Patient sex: M
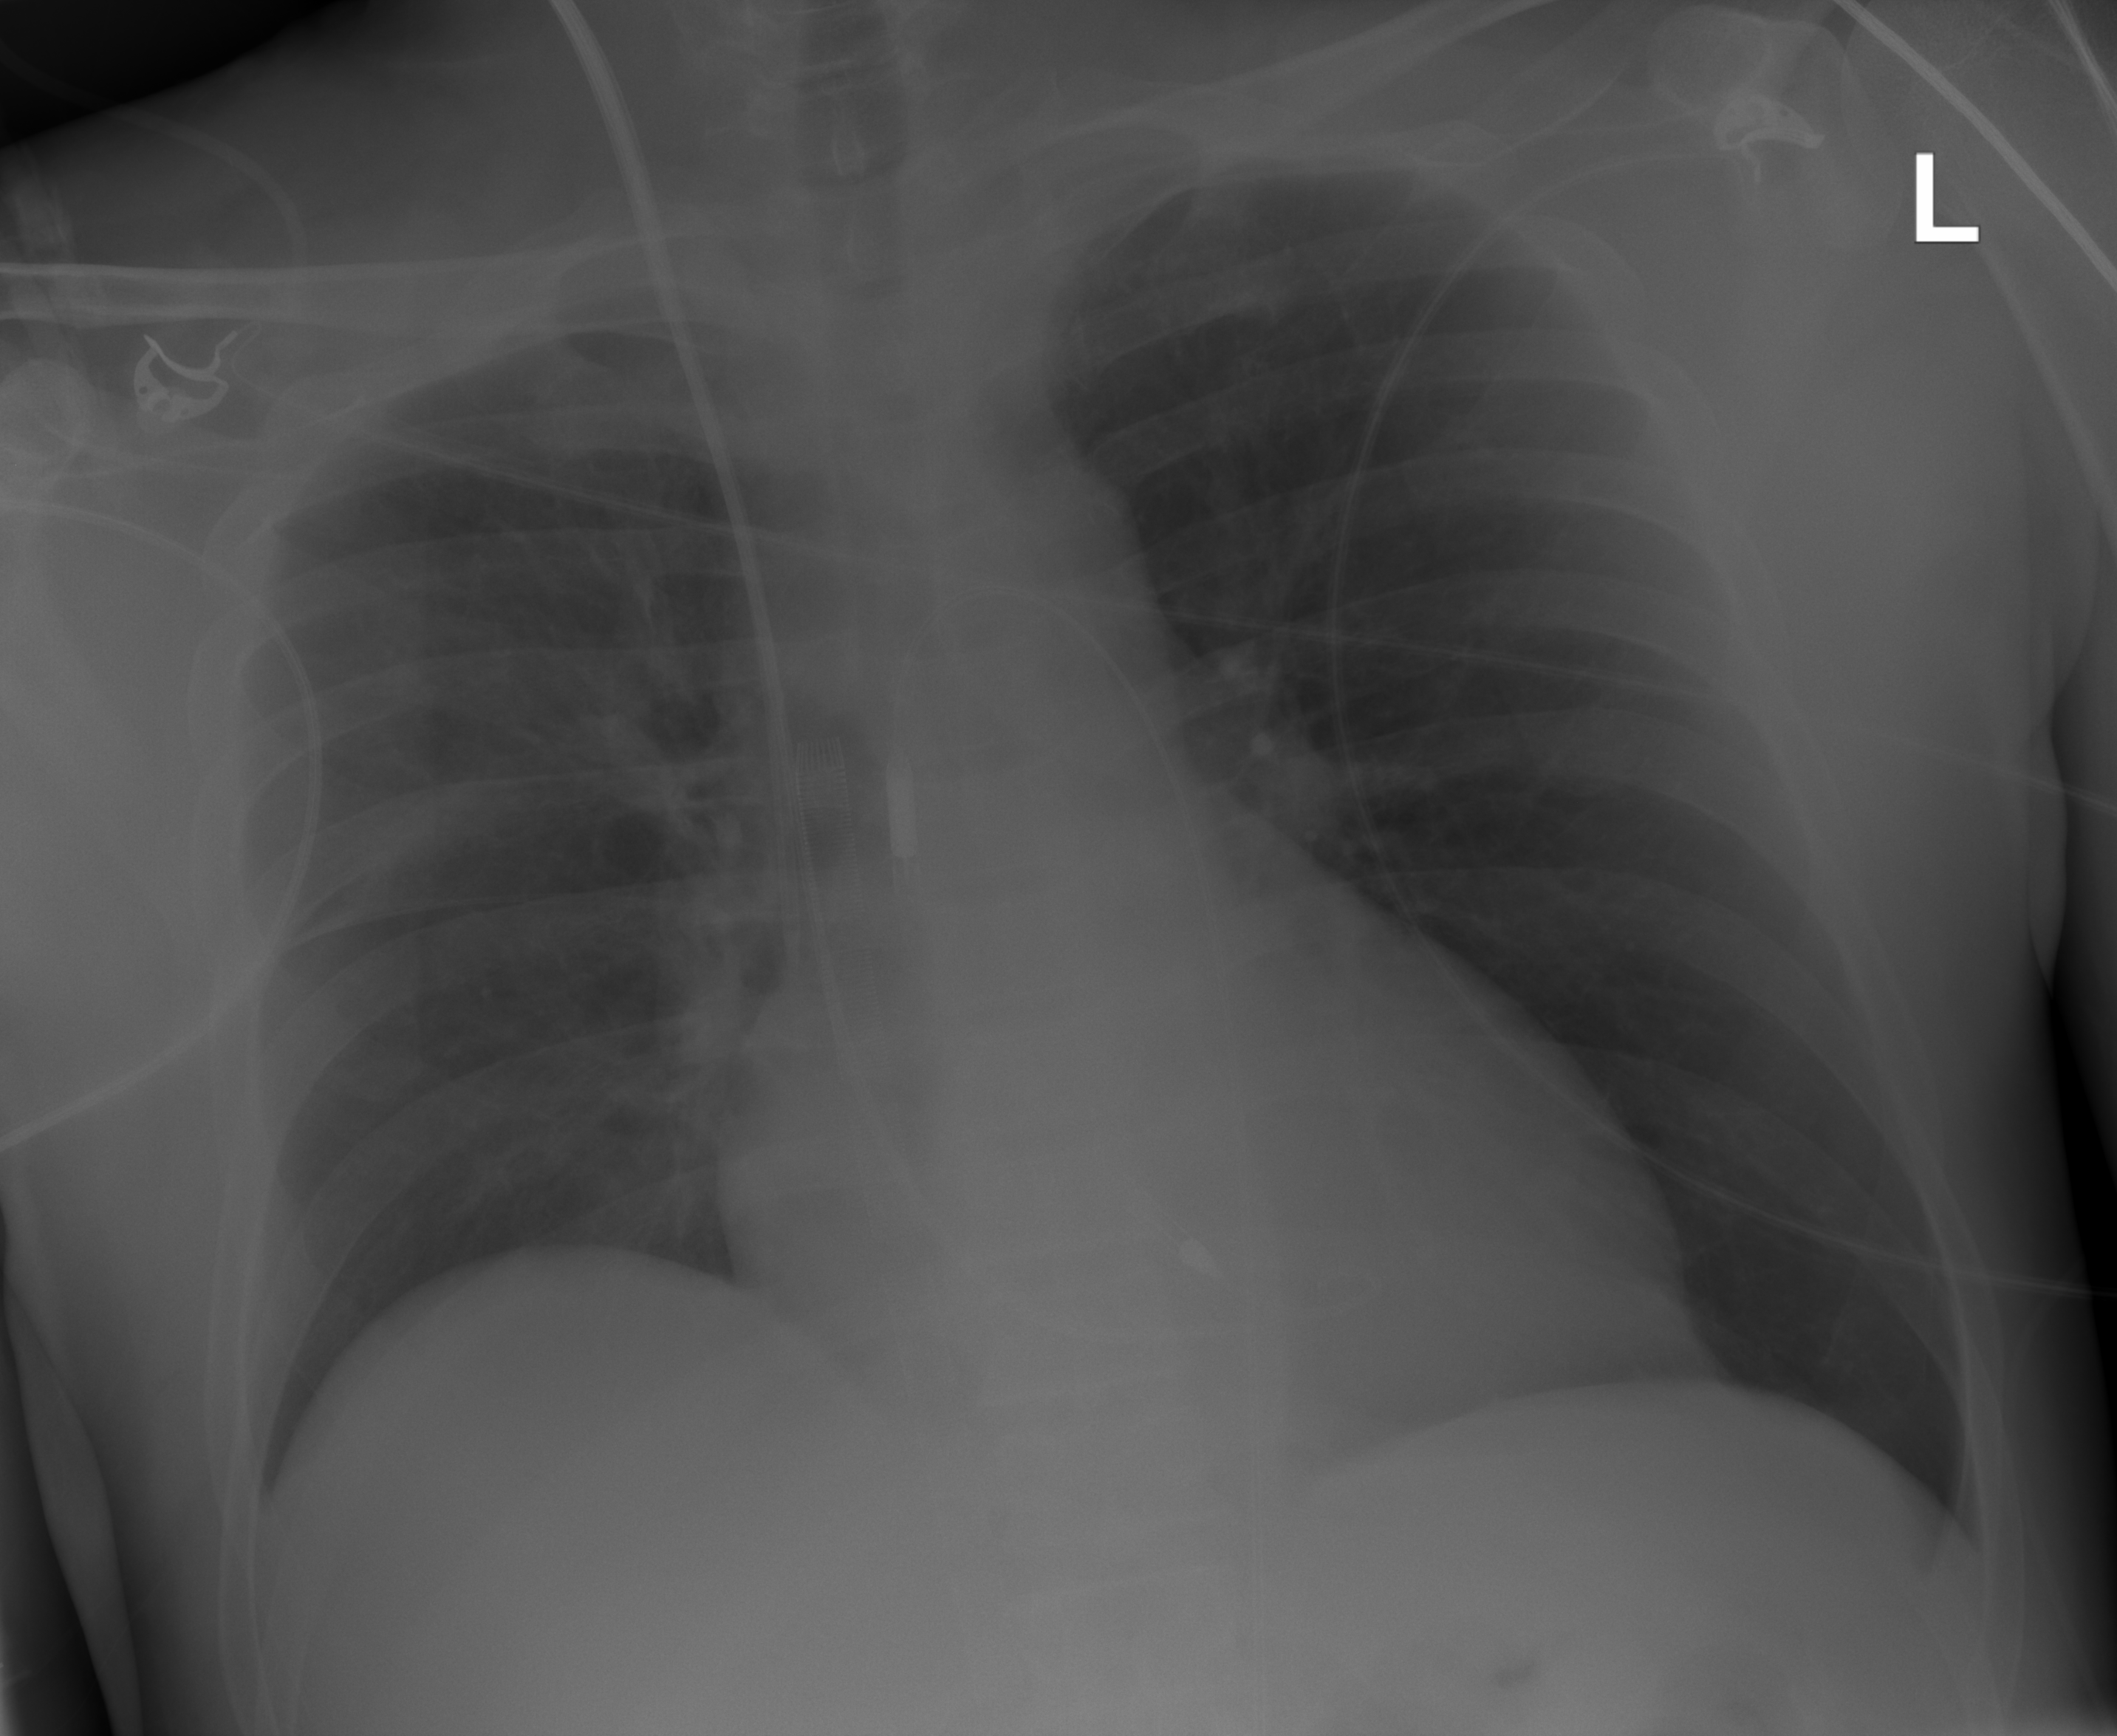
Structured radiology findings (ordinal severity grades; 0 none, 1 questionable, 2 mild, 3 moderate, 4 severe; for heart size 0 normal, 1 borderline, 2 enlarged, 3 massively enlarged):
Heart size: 2
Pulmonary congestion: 1
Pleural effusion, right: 2
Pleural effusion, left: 0
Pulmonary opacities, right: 0
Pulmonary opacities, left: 0
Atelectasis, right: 0
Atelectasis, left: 0